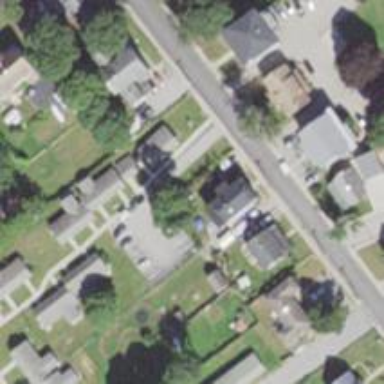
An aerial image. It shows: Residential driveway used as service road.